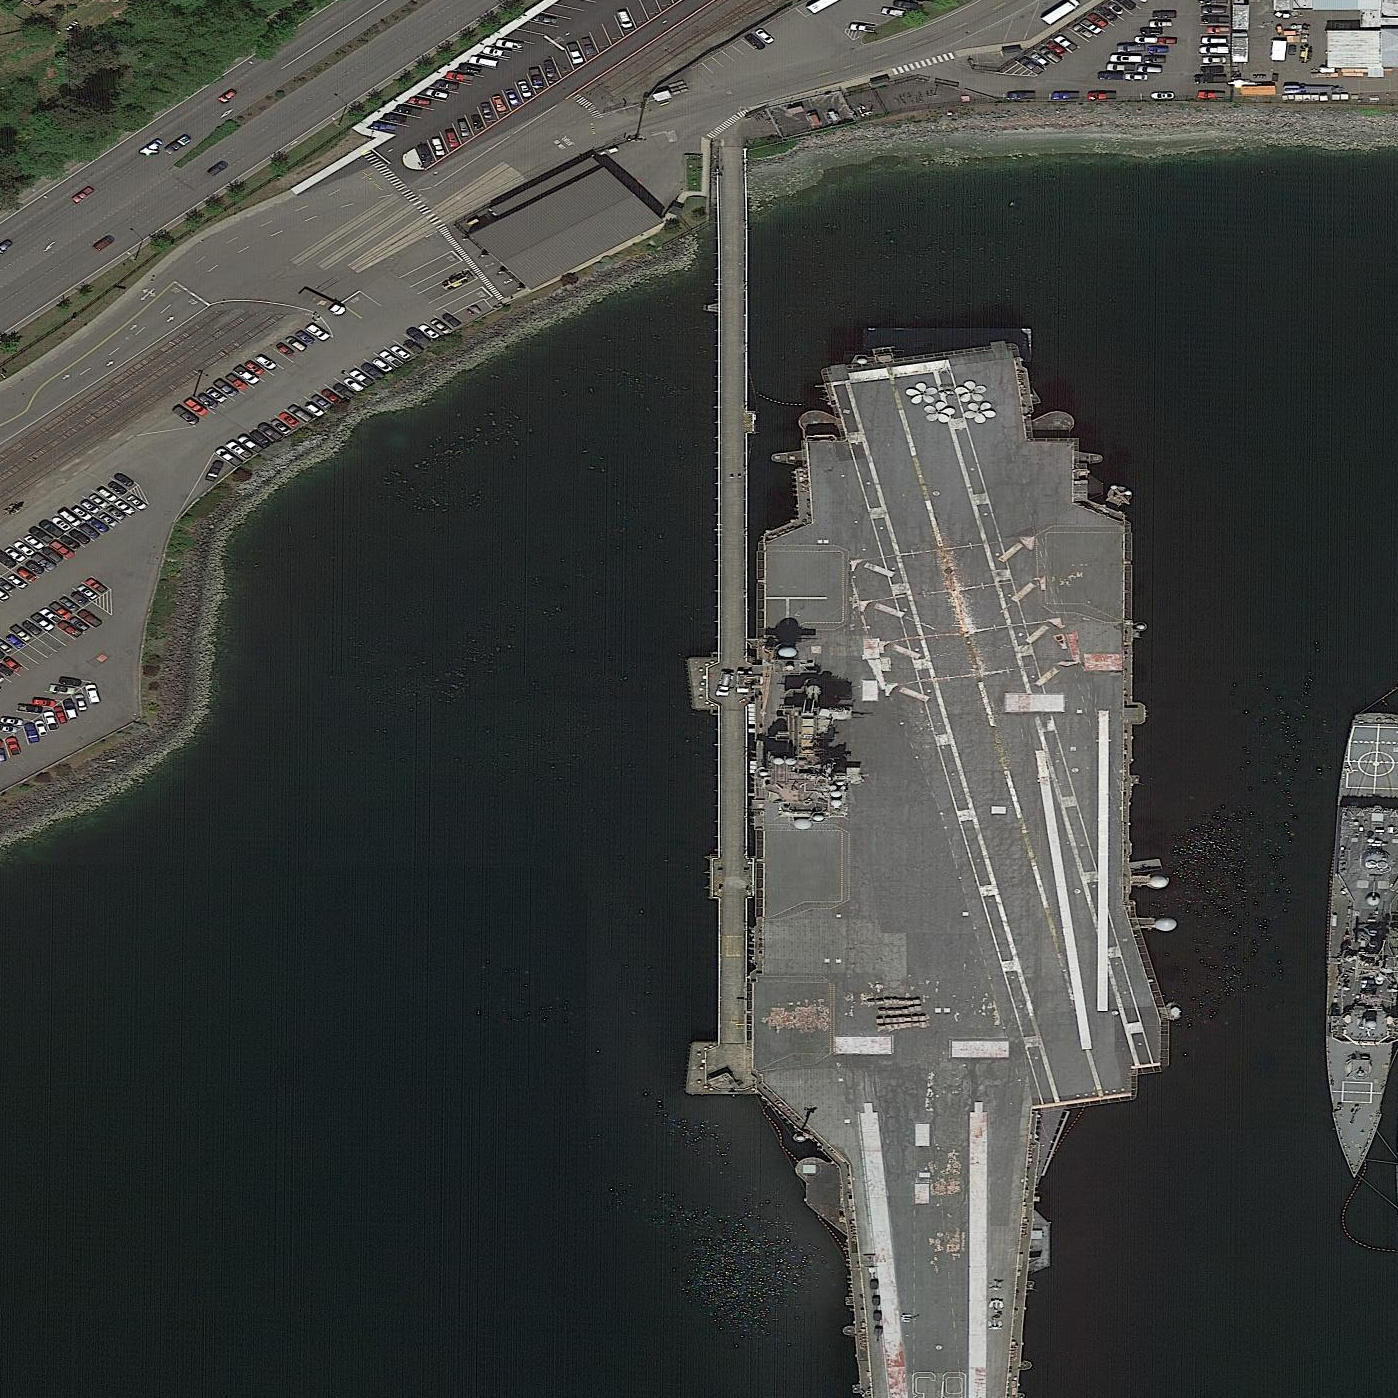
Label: aircraft_carrier